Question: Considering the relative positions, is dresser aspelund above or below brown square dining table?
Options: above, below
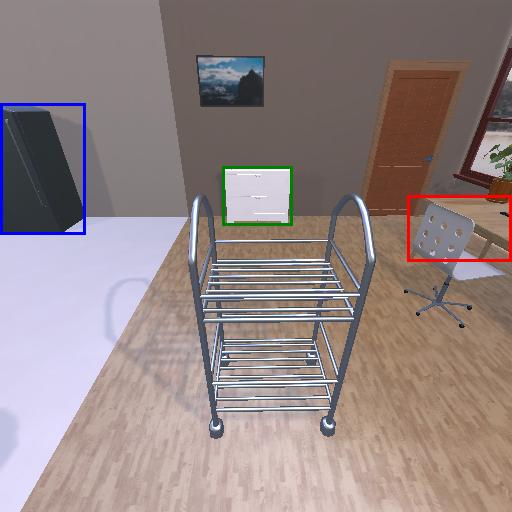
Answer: above